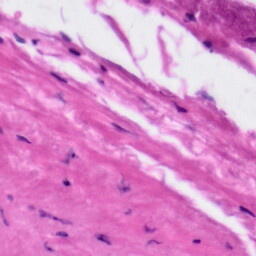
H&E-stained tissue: Tonsil